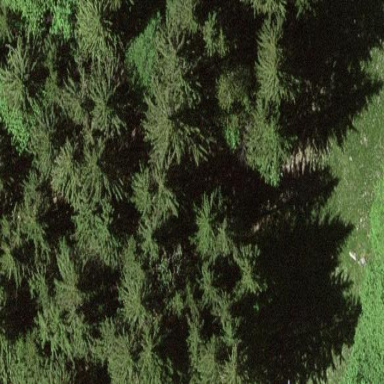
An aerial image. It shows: Forest area.